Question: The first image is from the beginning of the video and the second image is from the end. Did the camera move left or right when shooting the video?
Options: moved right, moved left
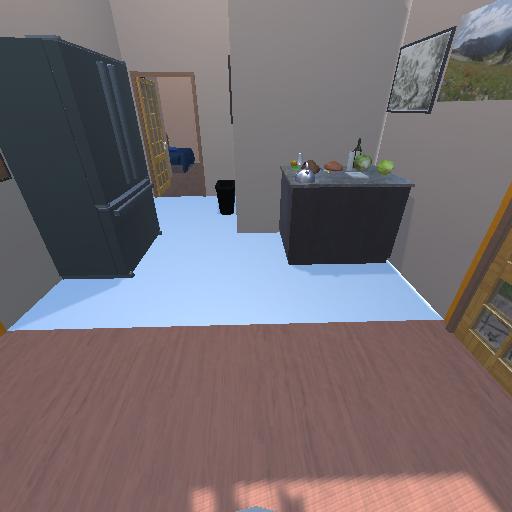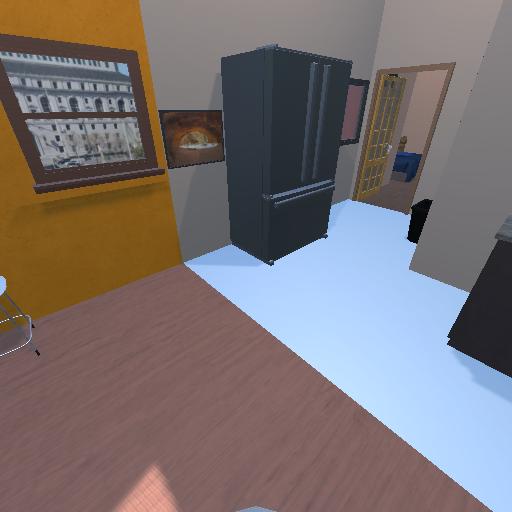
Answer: moved right